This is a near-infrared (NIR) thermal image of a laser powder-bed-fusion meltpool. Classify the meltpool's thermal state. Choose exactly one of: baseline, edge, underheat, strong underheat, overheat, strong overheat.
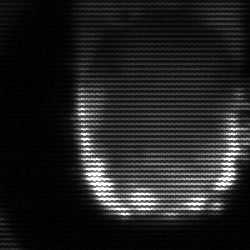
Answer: baseline